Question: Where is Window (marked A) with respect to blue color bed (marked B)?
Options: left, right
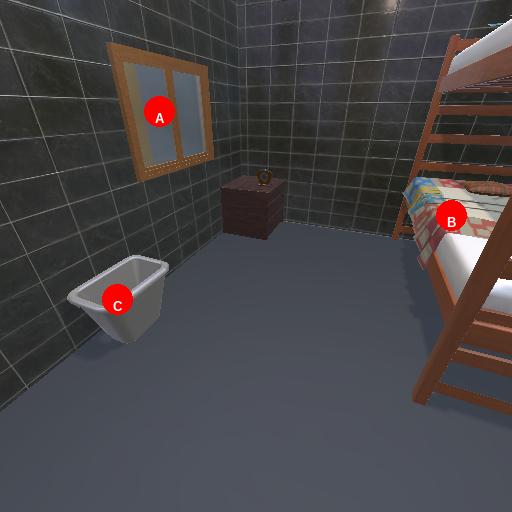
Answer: left